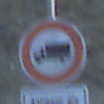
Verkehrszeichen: VerbotFuerKraftfahrzeugeUeberDreiKommaFuenfTonnen
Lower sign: SonstigeFahrzeugePersonengruppenFrei3
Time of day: SunriseSunset
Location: Outdoor (RoadRail)
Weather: Clear
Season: NotSpecified
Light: Natural